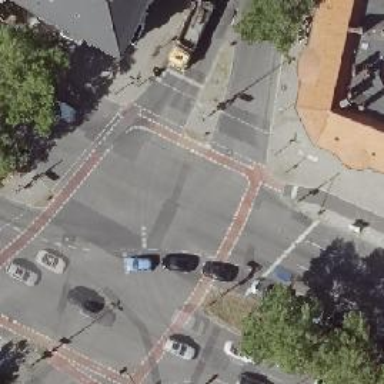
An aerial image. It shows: Crossing with traffic signals.